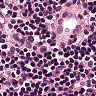
Metastatic tissue present: no